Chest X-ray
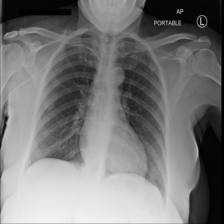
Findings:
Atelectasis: negative
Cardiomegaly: negative
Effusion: negative
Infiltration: negative
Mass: negative
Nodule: negative
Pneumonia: negative
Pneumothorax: negative
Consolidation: negative
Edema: negative
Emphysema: negative
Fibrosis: negative
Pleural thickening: negative
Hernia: negative